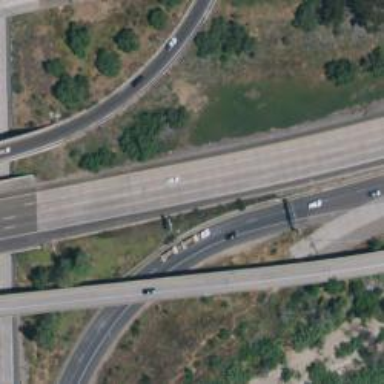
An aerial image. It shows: Motorway junction.